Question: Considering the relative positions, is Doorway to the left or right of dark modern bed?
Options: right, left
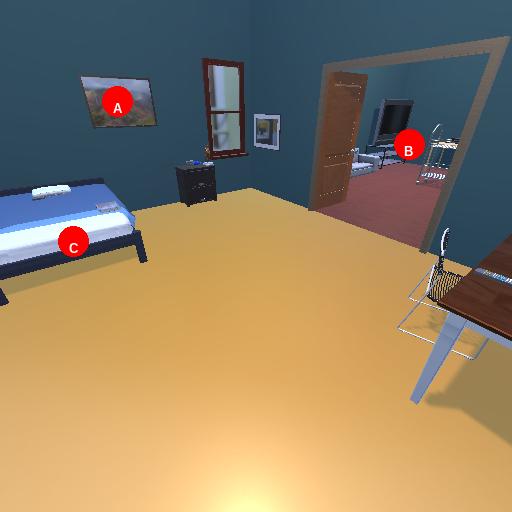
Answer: right